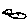
Label: bird